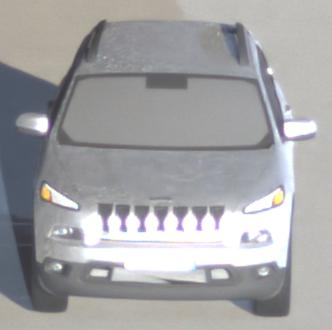
Make: Jeep
Model: Cherokee 3.2 V6 Pentastar
Detailed model: Cherokee (KL)
Model produced from: 2014/07
Model produced until: 2015/07
Doors: 5
Color: white
Road condition: dry road
Daytime: night
Contrast: high contrast